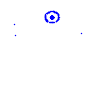
Particle: pion